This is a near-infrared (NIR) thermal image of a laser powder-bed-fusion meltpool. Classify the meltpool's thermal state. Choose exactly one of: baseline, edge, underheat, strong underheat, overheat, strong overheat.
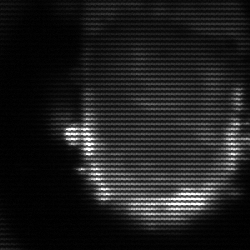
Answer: baseline